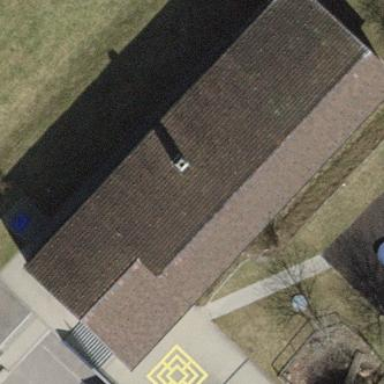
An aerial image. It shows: Primary school building.